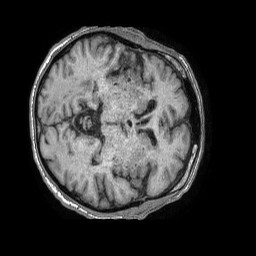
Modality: T1w
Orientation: axial
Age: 62
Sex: male
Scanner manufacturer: philips
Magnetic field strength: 1.5 T
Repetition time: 0.00757 s
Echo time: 0.003458 s